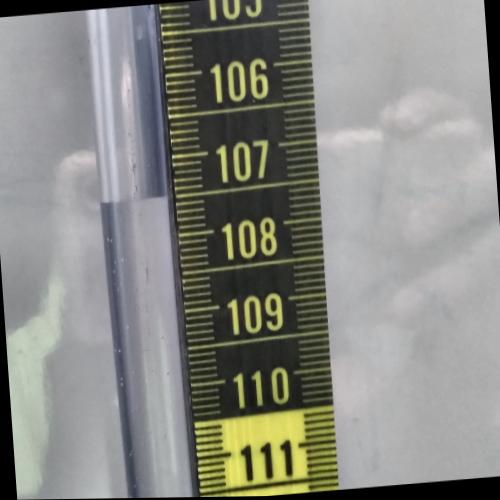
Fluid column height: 107.5 cm